Current action and preconditions to check: trajectory_clear

Your task: For each precondition in the list above, predict whether it will hold at this action.

Consider the current scene as observed from the mobile robot's camera, and analyze the predicted future states of all dynamic agents (e.g., people, animals, vehicles, or any moving entities) within the NEXT SECOND.

IMPORTANT: Only answer "very likely" if you are absolutely certain—based on strong, clear evidence—that a dynamic agent will violate the precondition in the predicted future state. Do NOT answer "very likely" for unlikely, ambiguous, or low-probability risks.

Ask yourself for each precondition: Is there a high probability, with clear and convincing evidence, that the predicted future states of any dynamic agent will interfere with the predicted future state of the currently executing action within the NEXT SECOND, causing that precondition to fail?

Assess the risk level based on these predictions. Use "likely" or "very likely" if motions create a clear risk of interference.

Use "neutral" or "improbable" if agents are nearby but their predicted paths are clearly diverging or non-conflicting.

Failure Risk Categories: "very improbable", "improbable", "neutral", "likely", "very likely"

Answer Format: Output ONLY the probability_of_failure value from these categories: "very improbable", "improbable", "neutral", "likely", "very likely"

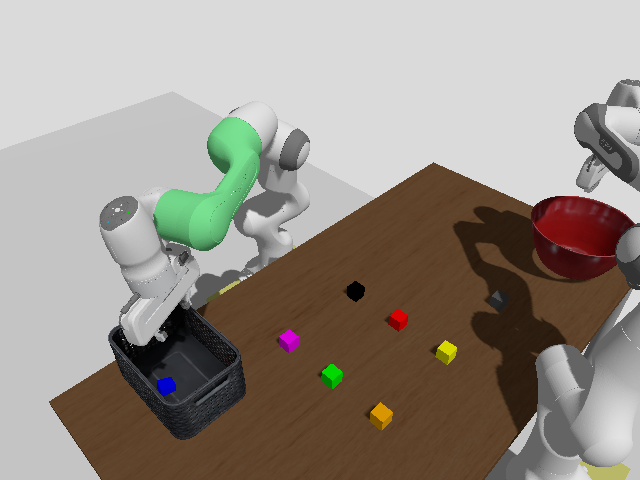

Answer: very improbable